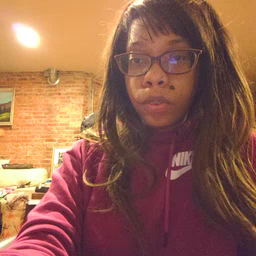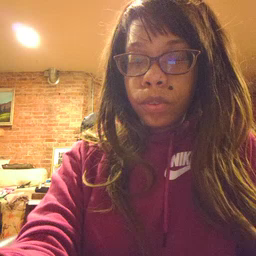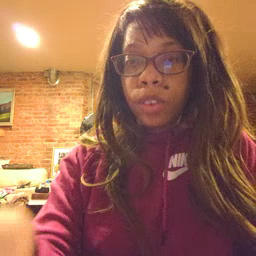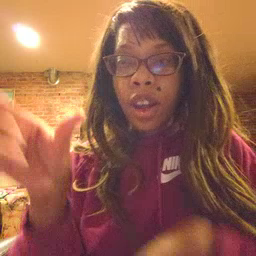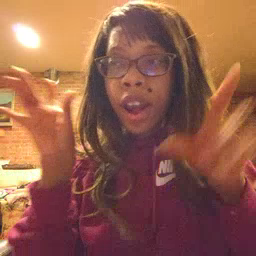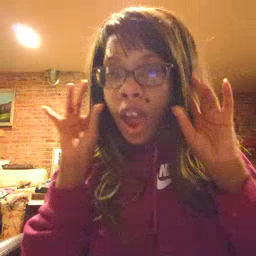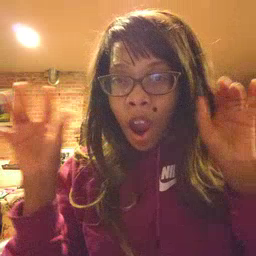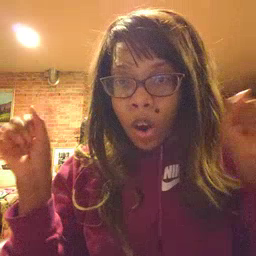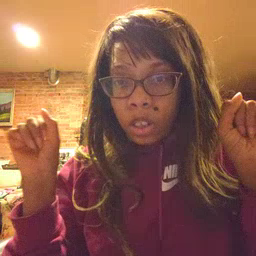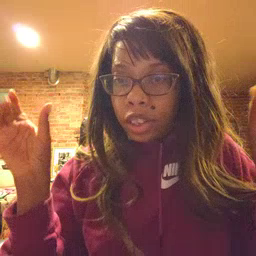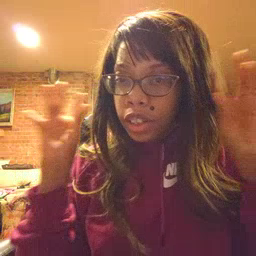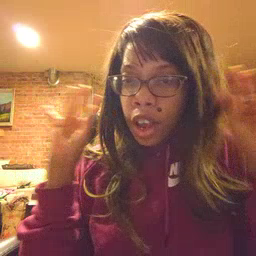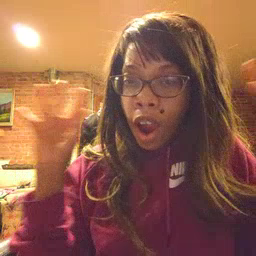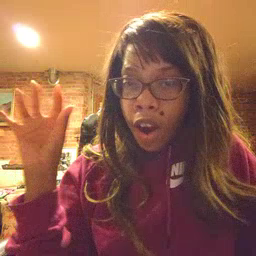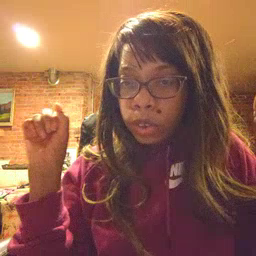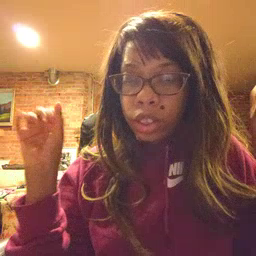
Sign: loud